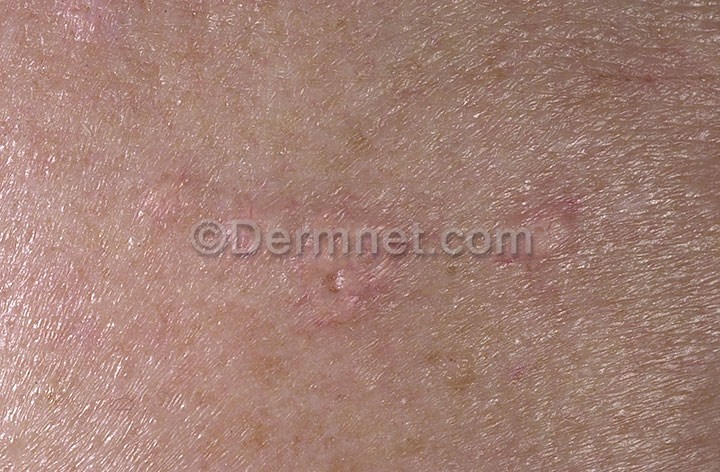
Disease: Seborrheic Keratoses and other Benign Tumors